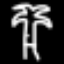
Label: palm tree